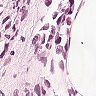
Metastatic tissue present: yes